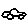
Label: car